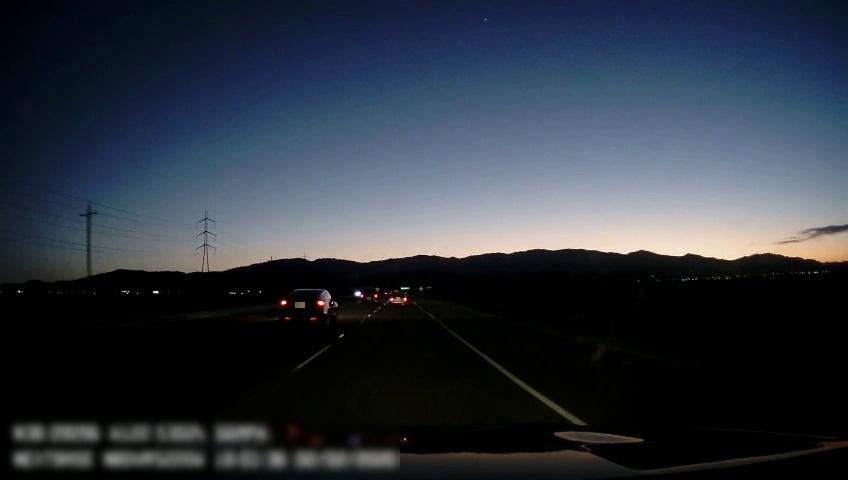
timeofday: Dusk/Dawn/Twilight
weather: Sunny
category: Drivable Space
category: Vehicles | Car
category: Vehicles | Car
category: Vehicles | Car
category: Lanes | Current Lane
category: Lanes | Alternate Lane